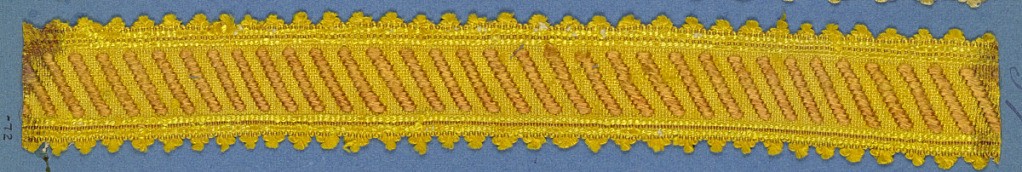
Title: Trimming
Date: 19th century
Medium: silk Technique: woven
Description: Trimming fragment with a design of diagonal brown bands on a yellow ground; picot edges.